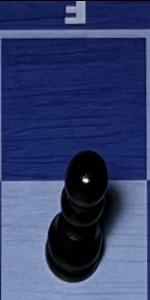
Label: Pawn_Black